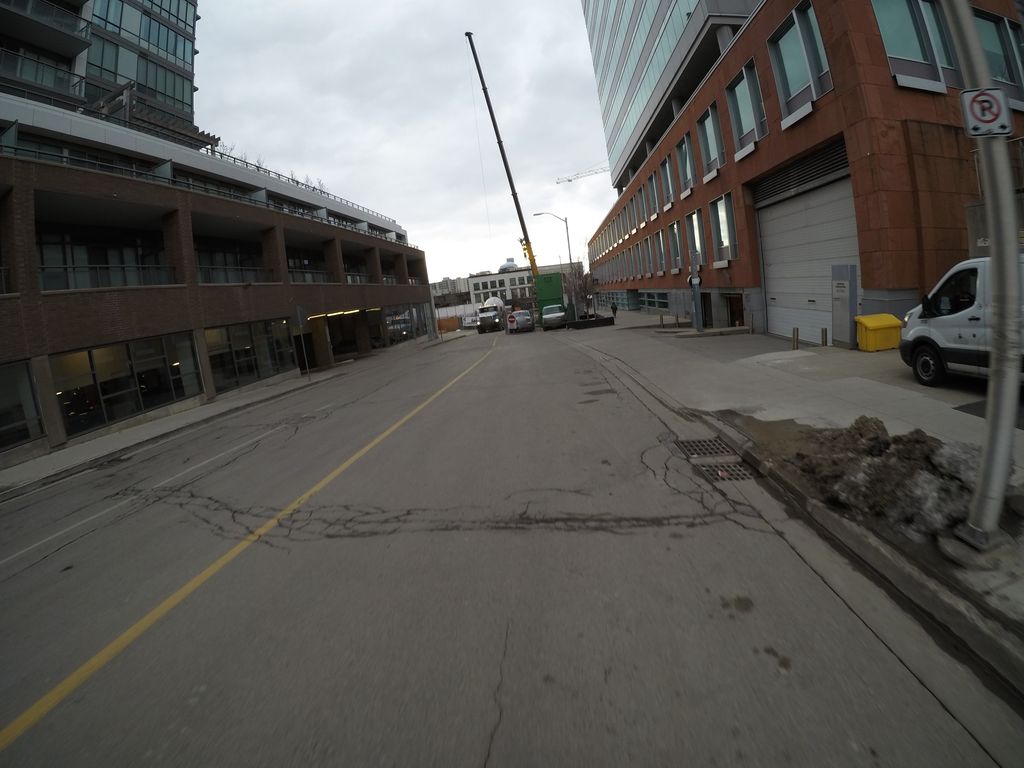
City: kitchener-waterloo